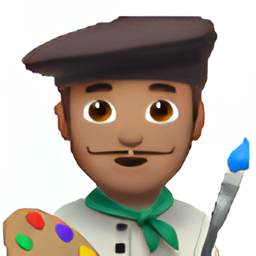
Name: male artist type 4
Emoji: 👨🏽‍🎨
Group: People & Body
Sub-group: person-role